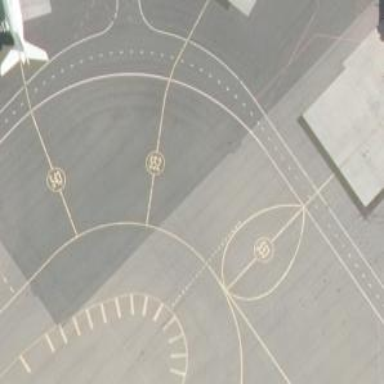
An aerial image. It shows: Image of taxiway at airport.